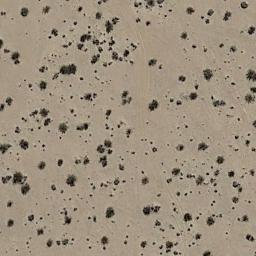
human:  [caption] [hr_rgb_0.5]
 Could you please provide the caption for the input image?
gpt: Some small chaparrals grow in the desert .

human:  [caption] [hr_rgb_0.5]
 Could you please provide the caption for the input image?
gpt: There are clusters of lush trees in the desert .

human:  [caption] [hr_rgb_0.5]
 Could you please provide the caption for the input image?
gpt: The chaparral is consist of sparse bushes on the desert .

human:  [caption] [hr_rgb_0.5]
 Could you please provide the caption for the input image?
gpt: Chaparral is sparsely distributed on the sand .

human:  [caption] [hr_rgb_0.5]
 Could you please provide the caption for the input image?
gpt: The chaparral is scattered and sparse .